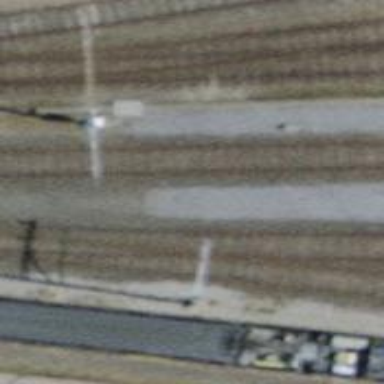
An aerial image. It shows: Railway yard with one track. The railway is electrified with contact line.